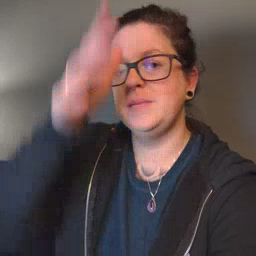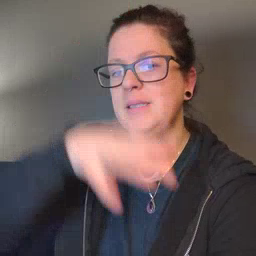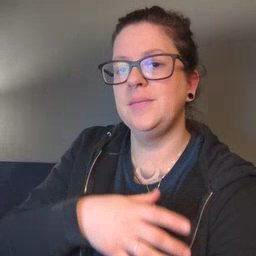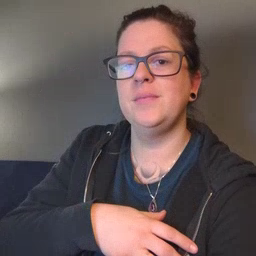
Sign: man